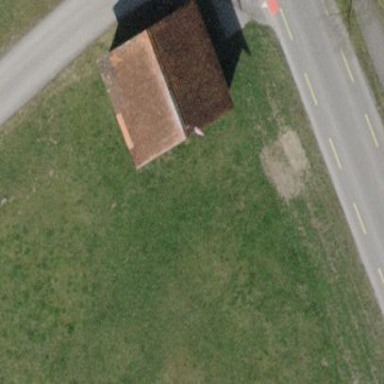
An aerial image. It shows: Shed building.